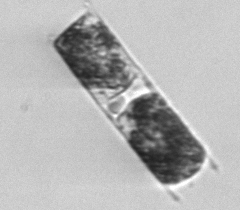
Label: Hemiaulus